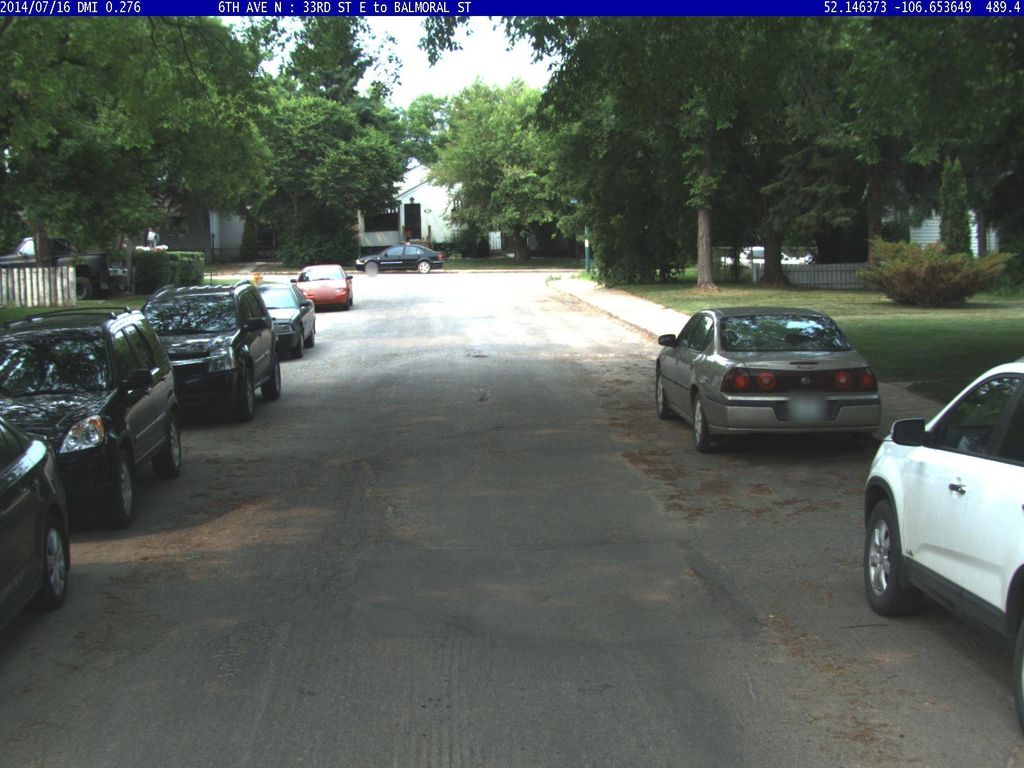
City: saskatoon